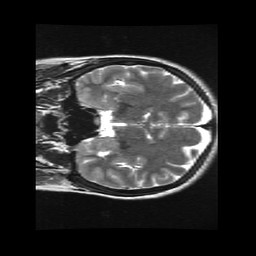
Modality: T2w
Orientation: coronal
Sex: female
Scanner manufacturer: ge
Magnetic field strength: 3 T
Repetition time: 5 s
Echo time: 0.1022 s